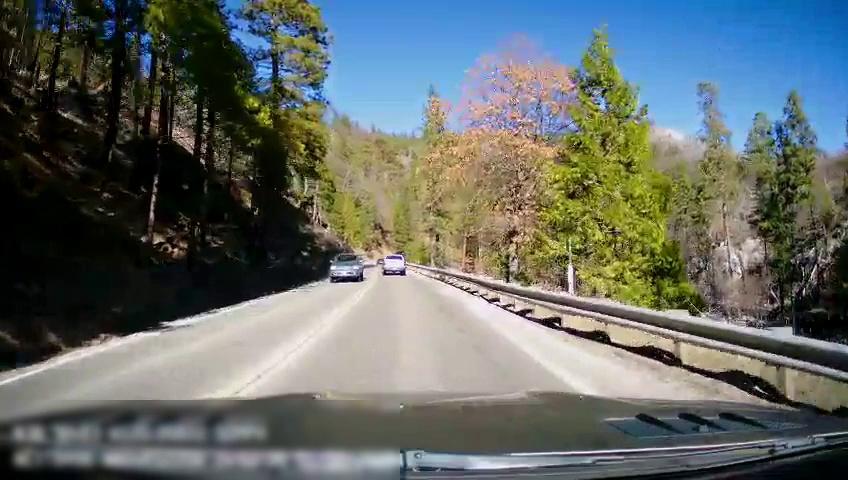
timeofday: Day
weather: Sunny
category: Drivable Space
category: Drivable Space
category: Vehicles | Truck
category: Vehicles | Truck
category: Lanes | Opposite Lane
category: Lanes | Current Lane
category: Lanes | Opposite Lane
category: Lanes | Current Lane